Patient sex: M
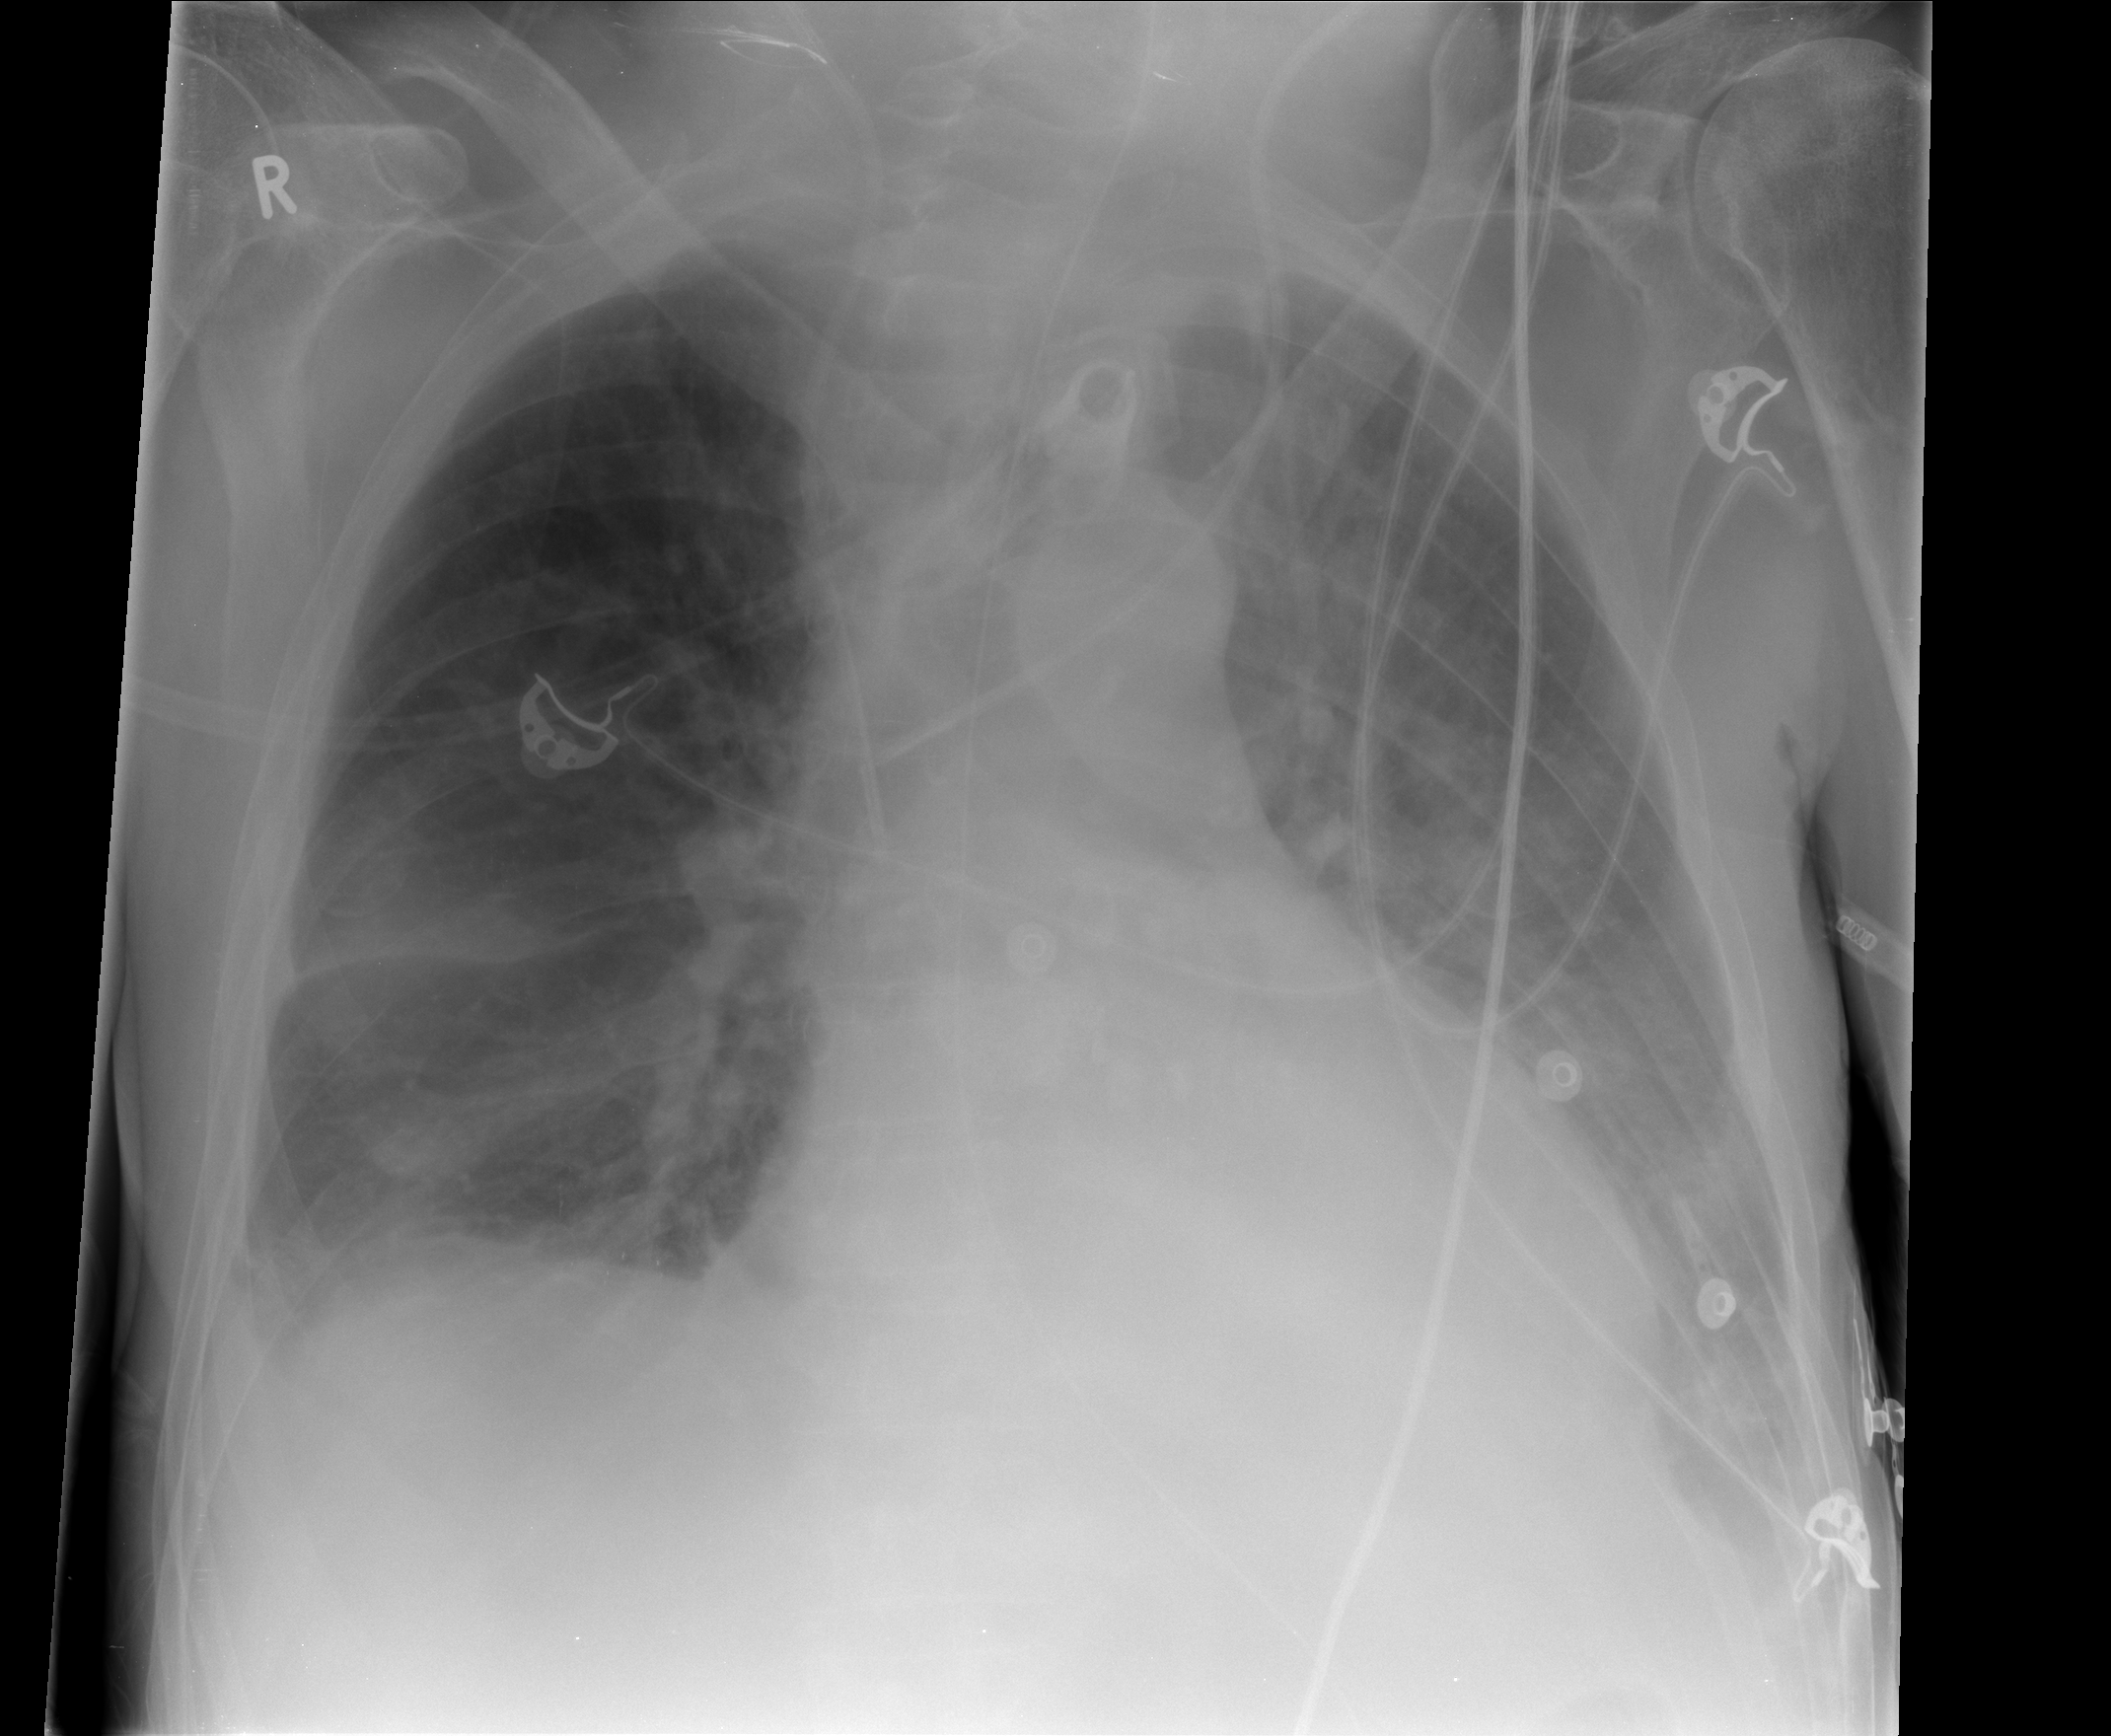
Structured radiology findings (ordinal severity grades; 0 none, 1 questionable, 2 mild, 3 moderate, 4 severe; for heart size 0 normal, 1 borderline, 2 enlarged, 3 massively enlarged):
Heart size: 0
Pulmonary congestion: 2
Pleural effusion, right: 2
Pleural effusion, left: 2
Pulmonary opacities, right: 0
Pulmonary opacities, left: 0
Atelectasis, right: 2
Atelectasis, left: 2